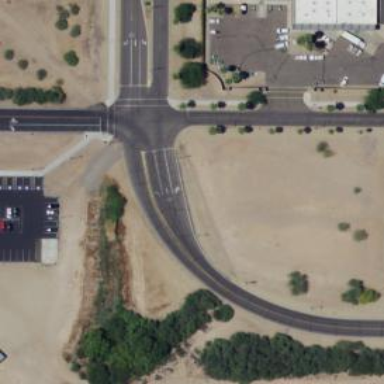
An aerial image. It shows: Solid stop line on the road.